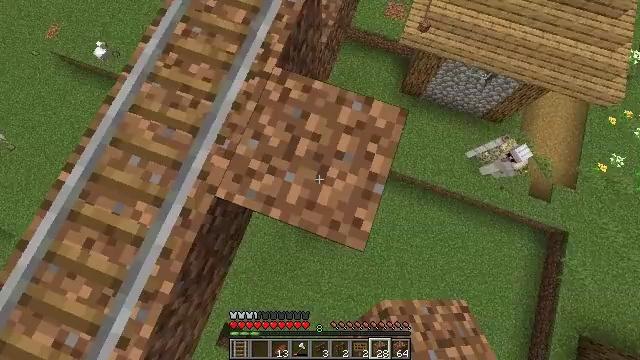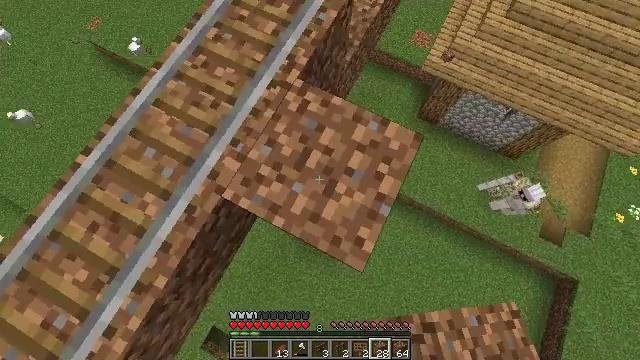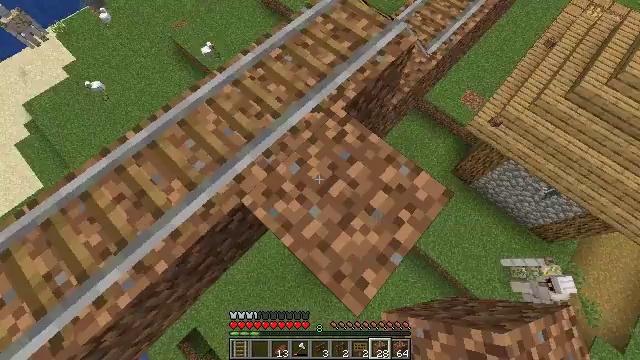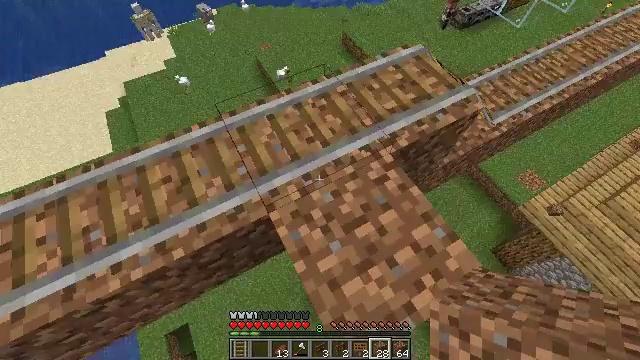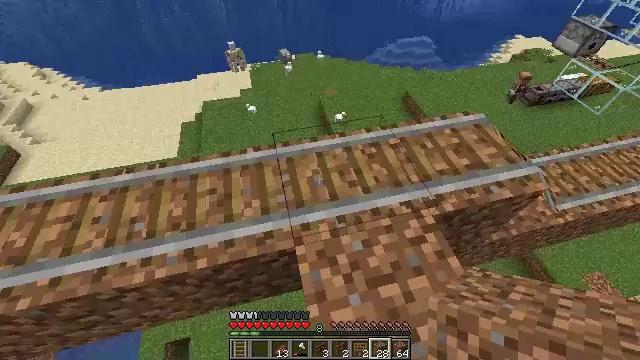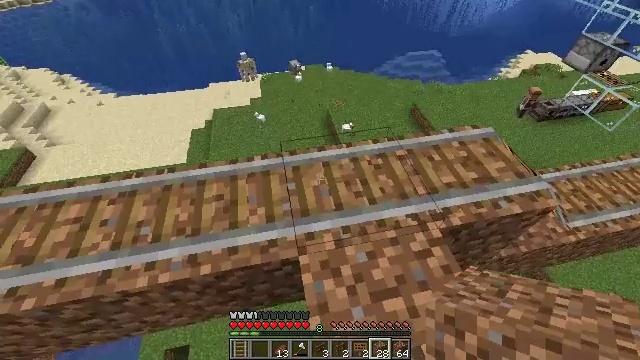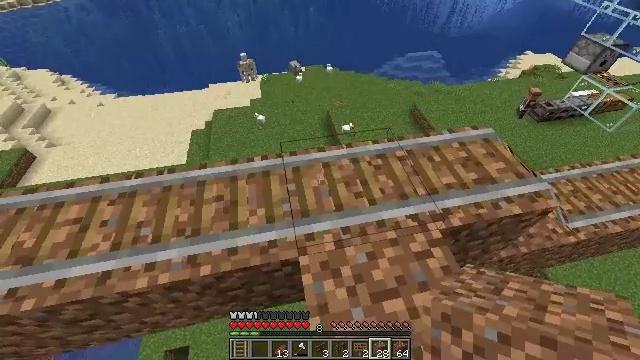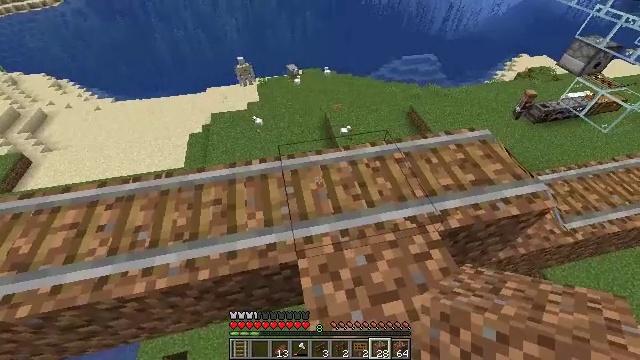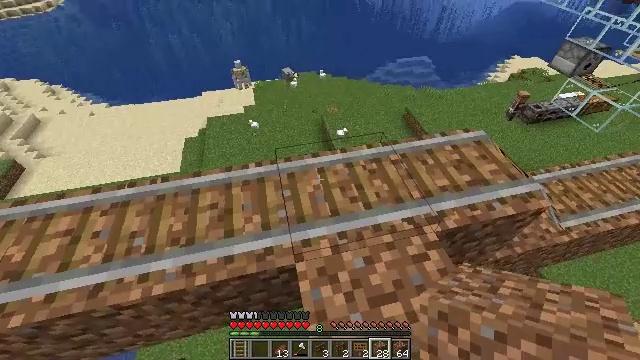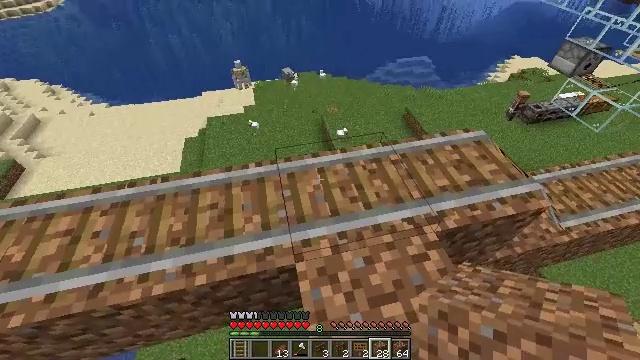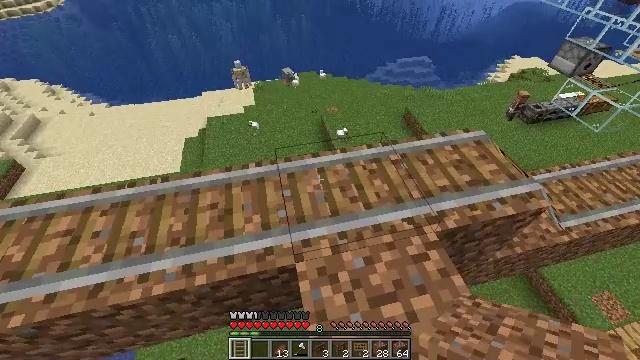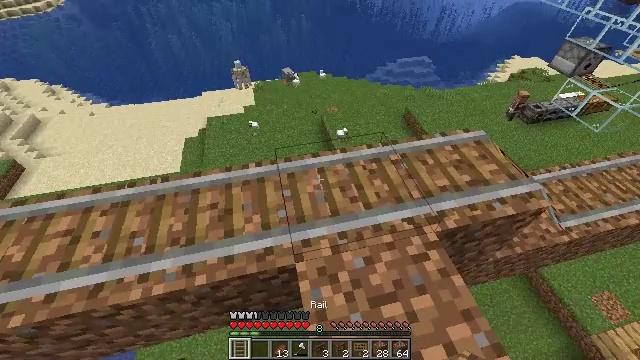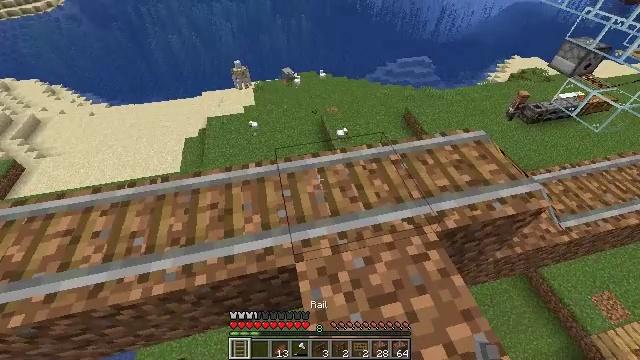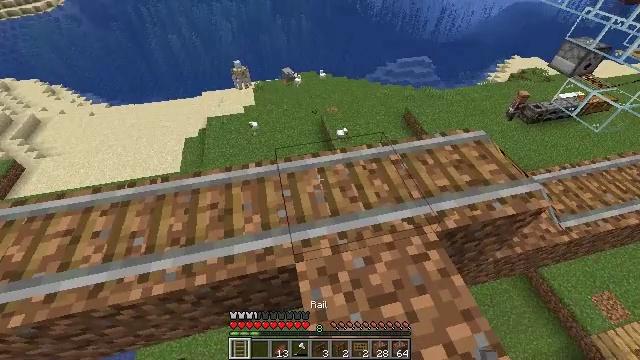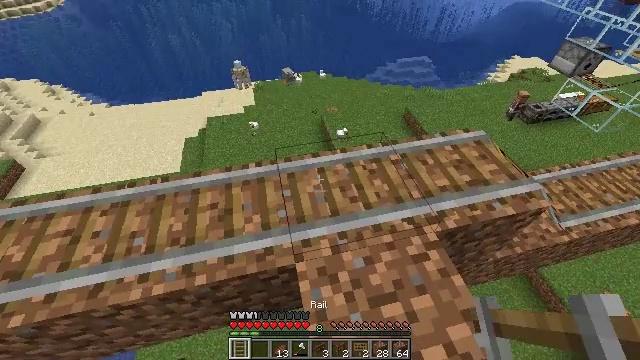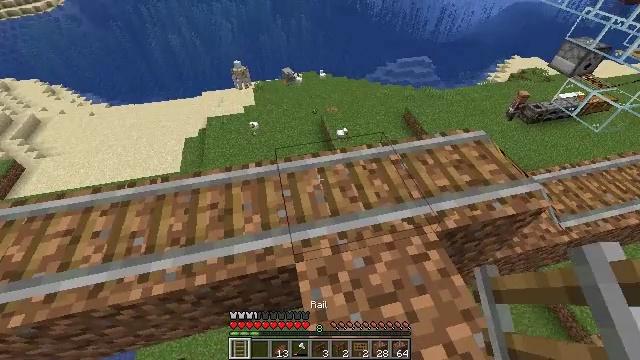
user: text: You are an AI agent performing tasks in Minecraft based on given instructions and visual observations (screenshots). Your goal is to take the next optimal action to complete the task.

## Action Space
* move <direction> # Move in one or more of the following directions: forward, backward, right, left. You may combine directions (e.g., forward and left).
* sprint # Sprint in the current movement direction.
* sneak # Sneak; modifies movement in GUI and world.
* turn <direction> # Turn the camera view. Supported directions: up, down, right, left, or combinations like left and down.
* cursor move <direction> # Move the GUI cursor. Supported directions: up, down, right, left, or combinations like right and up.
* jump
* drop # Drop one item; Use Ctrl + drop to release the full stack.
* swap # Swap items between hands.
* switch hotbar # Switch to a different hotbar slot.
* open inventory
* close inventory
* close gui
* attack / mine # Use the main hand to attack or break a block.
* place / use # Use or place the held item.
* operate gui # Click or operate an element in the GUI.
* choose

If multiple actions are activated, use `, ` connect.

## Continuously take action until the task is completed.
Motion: motion action
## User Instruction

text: Break the powered rail to collect it.
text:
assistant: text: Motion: turn left and up
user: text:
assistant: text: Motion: turn left and up
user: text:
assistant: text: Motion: turn left and up
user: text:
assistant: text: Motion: turn left and up
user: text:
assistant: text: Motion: turn left and up
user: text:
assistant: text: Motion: no_op
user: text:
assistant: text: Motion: no_op
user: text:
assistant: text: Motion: turn right
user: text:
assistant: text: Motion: no_op
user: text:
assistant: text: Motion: no_op
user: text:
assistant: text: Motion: no_op
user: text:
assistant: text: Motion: no_op
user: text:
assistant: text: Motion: no_op
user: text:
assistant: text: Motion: no_op
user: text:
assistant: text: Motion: no_op
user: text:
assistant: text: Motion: move forward and move right, turn left
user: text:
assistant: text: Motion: move forward and move right, turn left and down
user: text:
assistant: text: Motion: move forward and move right, turn left
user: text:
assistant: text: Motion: move forward and move right, turn left
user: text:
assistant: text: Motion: move forward and move right, turn left and up
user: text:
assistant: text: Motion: move forward and move right, turn left and up
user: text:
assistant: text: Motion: move right, turn left
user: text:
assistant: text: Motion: turn up
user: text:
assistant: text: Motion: no_op
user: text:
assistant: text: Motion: no_op
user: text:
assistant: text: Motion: no_op
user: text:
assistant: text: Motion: no_op
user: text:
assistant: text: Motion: move forward, turn left and up
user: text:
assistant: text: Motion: move forward, turn left and up
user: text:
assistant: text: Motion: move forward, turn left and up